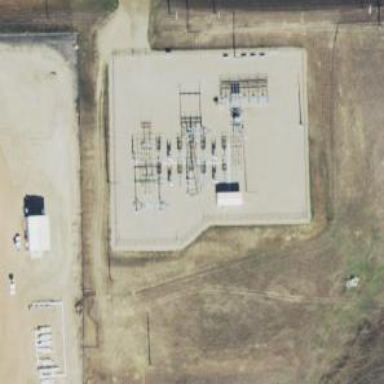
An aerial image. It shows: Switch used for power control.